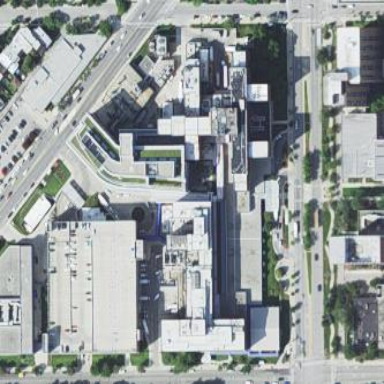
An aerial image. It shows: Hospital building.